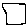
Label: square